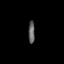
Tissue: skin
Cell type: Endothelial cells
Senescence score: 0.7477
Nuclear area (px): 143
Mean DAPI intensity: 94.741